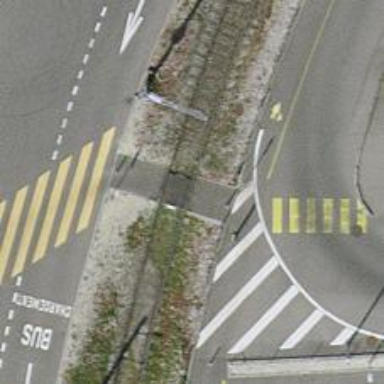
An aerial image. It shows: Uncontrolled railway crossing.